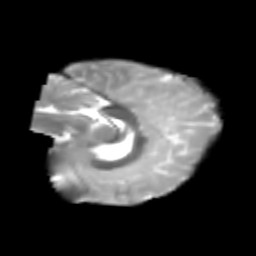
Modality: T2w
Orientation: sagittal
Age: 6
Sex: male
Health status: healthy